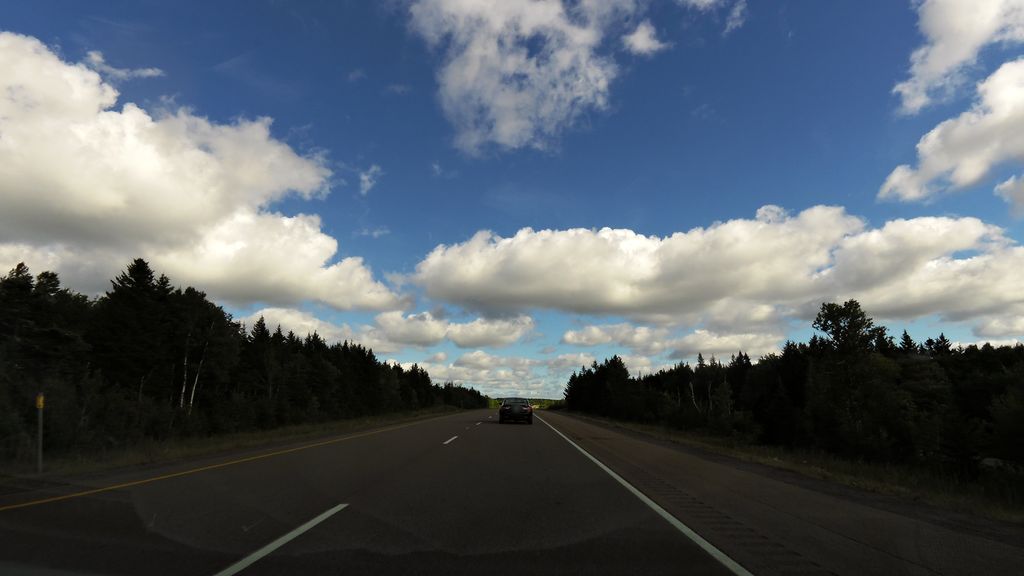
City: charlottetown